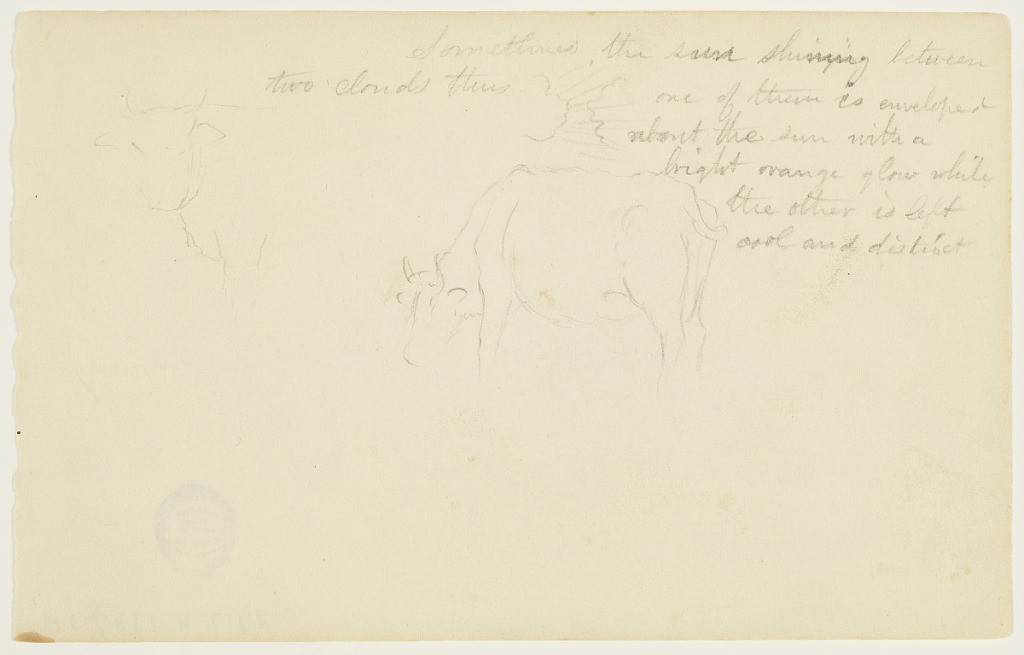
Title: Sunbeams between Clouds, with Bulls
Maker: Frederic Edwin Church, American, 1826–1900
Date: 1844 - 1846
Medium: Graphite on white wove paper
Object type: Drawing
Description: Mixed sketches showing a grazing bull at center, viewed in left profile, another bull turning his head toward the viewer at upper left, and a small illustration of sunbeams emanating from between two clouds at upper center.